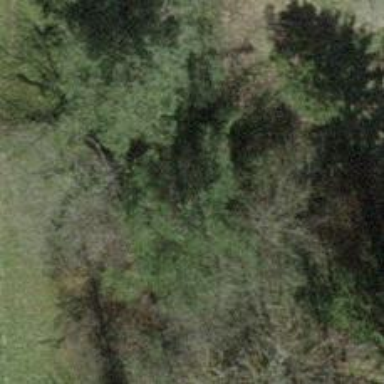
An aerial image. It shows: Single tag "natural: tree."